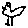
Label: bird